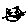
Label: cat